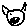
Label: cat